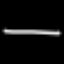
Label: line